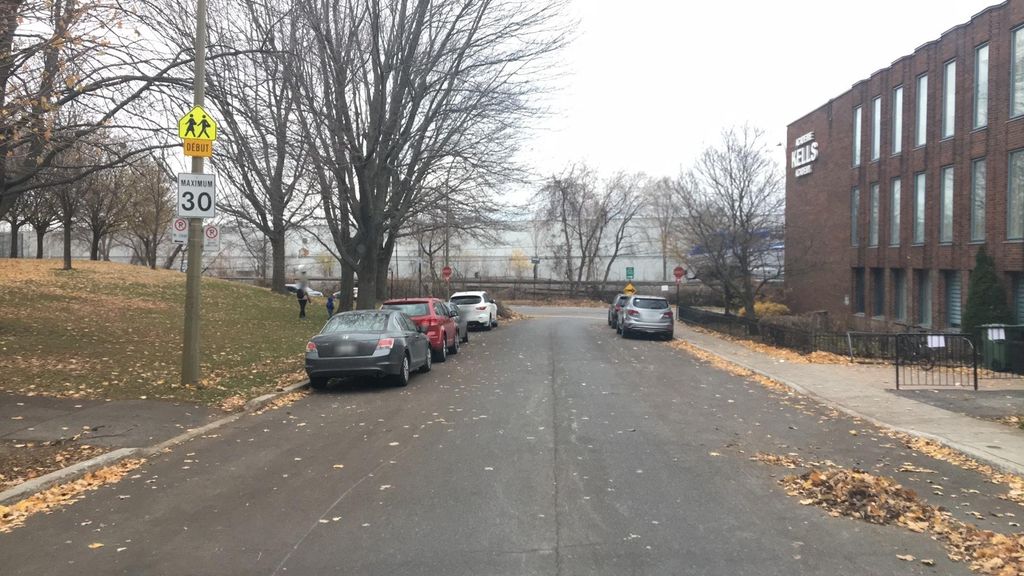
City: montreal